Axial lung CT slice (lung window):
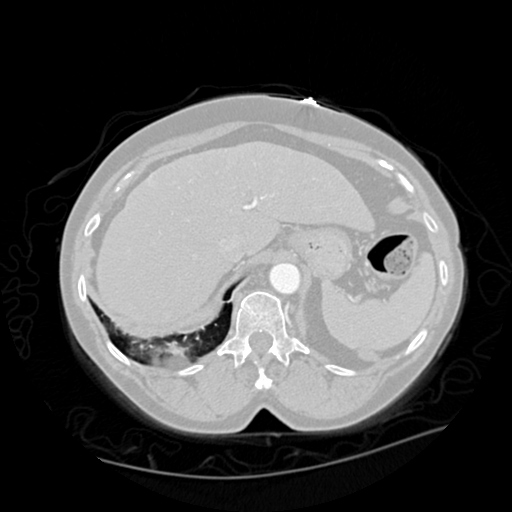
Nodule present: no